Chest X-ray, PA view. Patient: 49 years old, sex M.
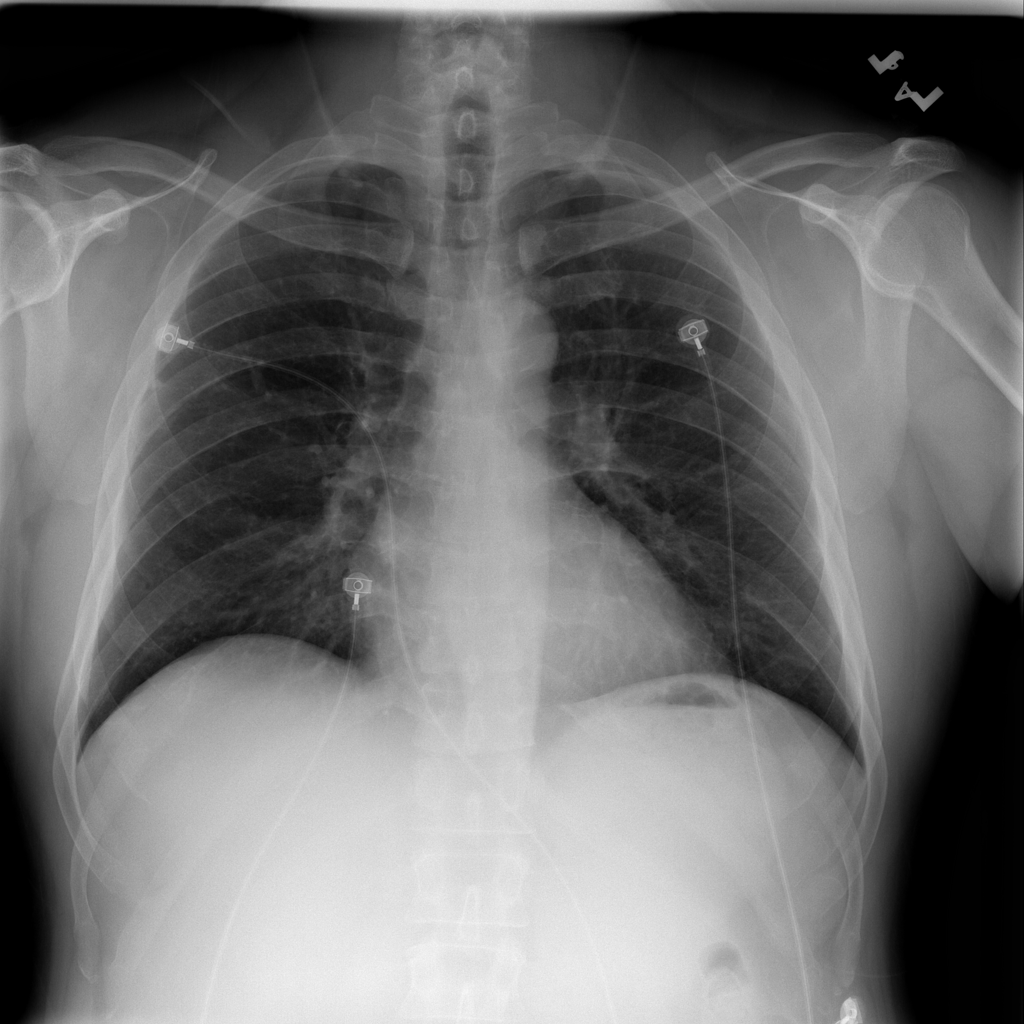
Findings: No Finding